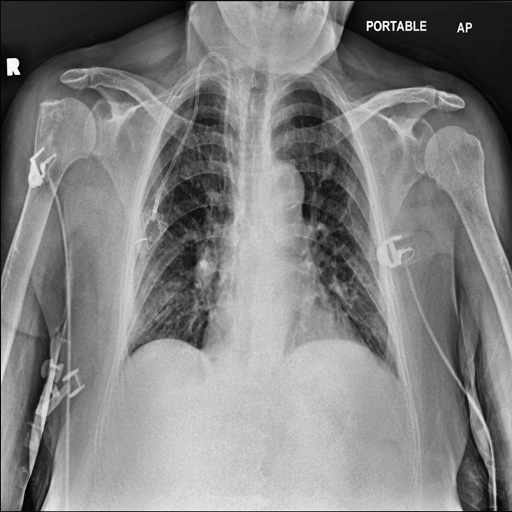
Finding: NORMAL